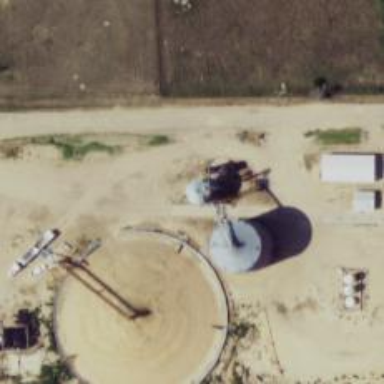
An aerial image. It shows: Silo.